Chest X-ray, AP view. Patient: 13 years old, sex M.
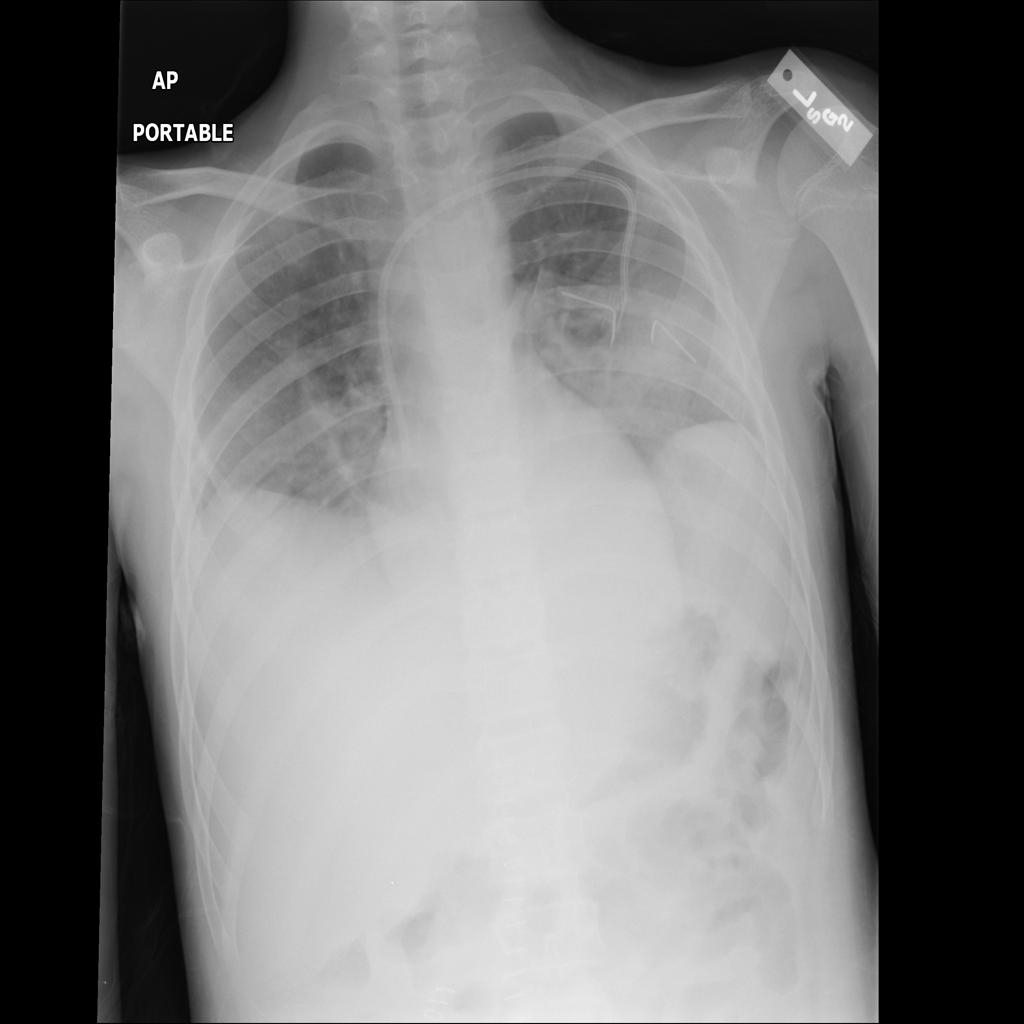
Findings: No Finding